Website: macys
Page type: cart
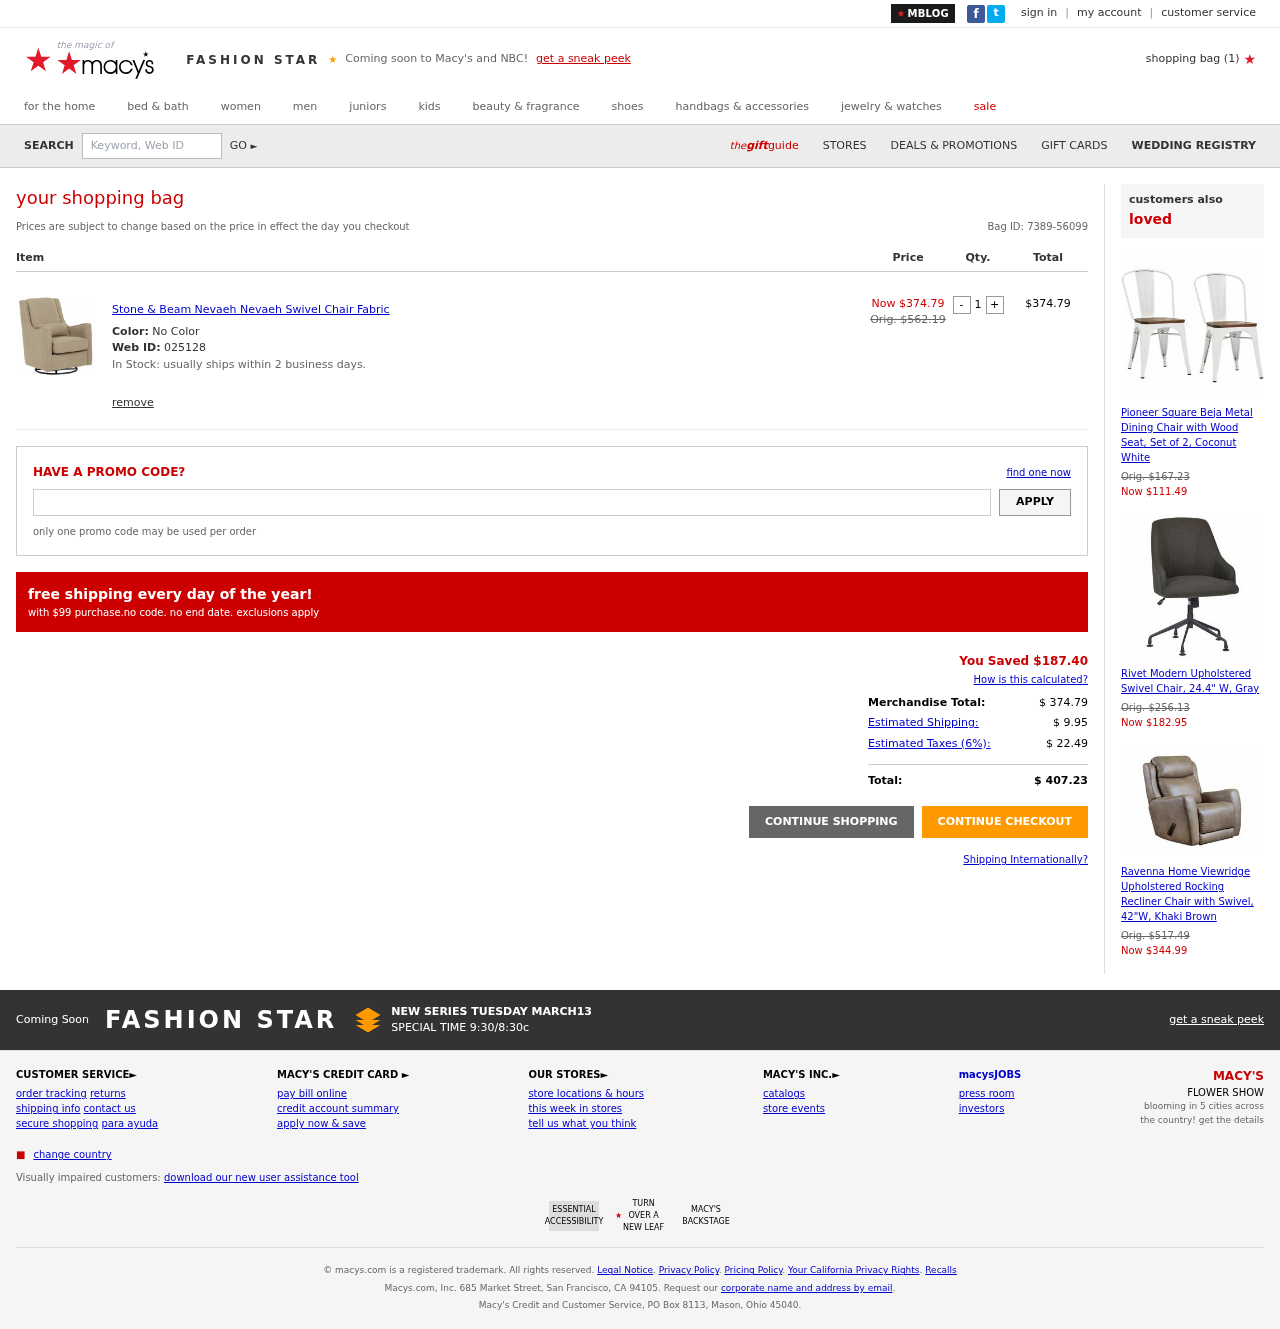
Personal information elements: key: PII_PROMO_CODE
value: BTQT94
Product elements: key: PRODUCT1_NAME
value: Stone & Beam Nevaeh Nevaeh Swivel Chair Fabric
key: PRODUCT1_PRICE
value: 374.79
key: PRODUCT1_QUANTITY
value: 1
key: PRODUCT2_NAME
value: Pioneer Square Beja Metal Dining Chair with Wood Seat, Set of 2, Coconut White
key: PRODUCT2_PRICE
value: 111.49
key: PRODUCT3_NAME
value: Rivet Modern Upholstered Swivel Chair, 24.4" W, Gray
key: PRODUCT3_PRICE
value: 182.95
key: PRODUCT4_NAME
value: Ravenna Home Viewridge Upholstered Rocking Recliner Chair with Swivel, 42"W, Khaki Brown
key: PRODUCT4_PRICE
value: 344.99
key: PRODUCT1_SKU
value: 025128
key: PRODUCT1_ORIGINAL_PRICE
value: Orig. $562.19
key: PRODUCT1_TOTAL
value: $374.79
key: PRODUCT2_ORIGINAL_PRICE
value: Orig. $167.23
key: PRODUCT3_ORIGINAL_PRICE
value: Orig. $256.13
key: PRODUCT4_ORIGINAL_PRICE
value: Orig. $517.49
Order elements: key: ORDER_NUM_ITEMS
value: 1
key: ORDER_ID
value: Bag ID: 7389-56099
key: ORDER_SAVINGS
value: $187.40
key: ORDER_SUBTOTAL
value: $ 374.79
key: ORDER_SHIPPING_COST
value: $ 9.95
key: ORDER_TAX
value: $ 22.49
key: ORDER_TOTAL
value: $ 407.23